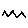
Label: zigzag